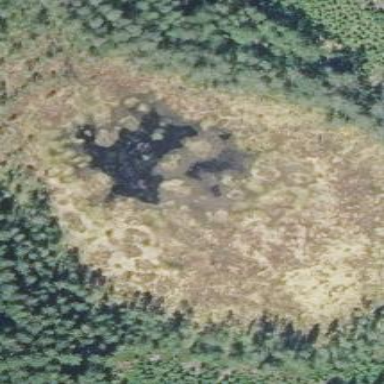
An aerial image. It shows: Bog wetland area.